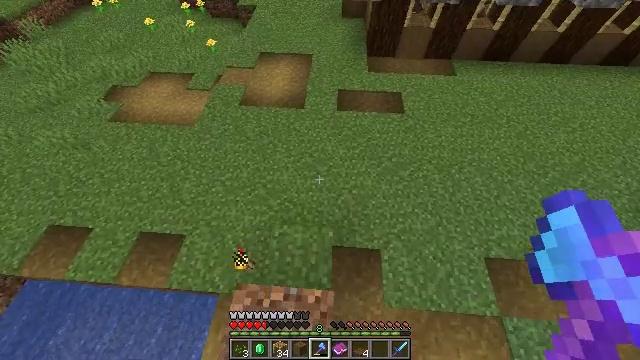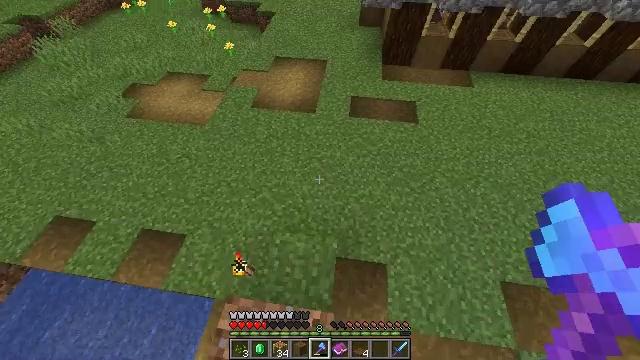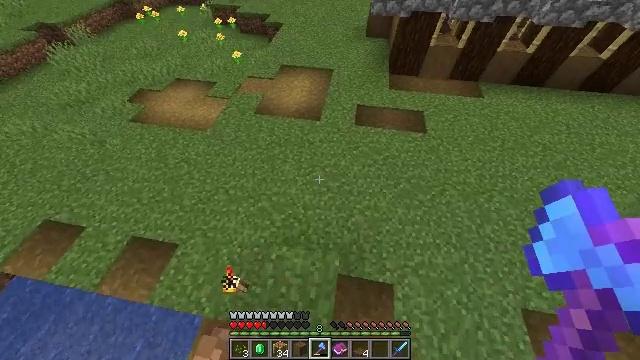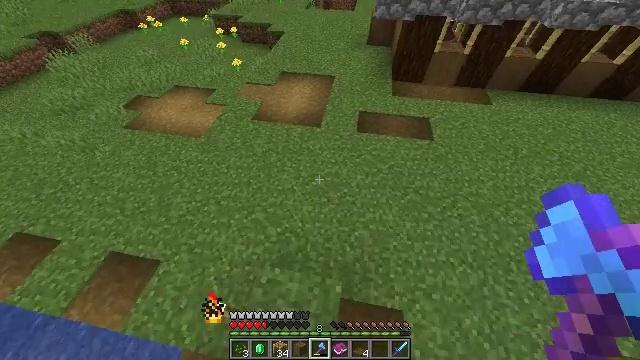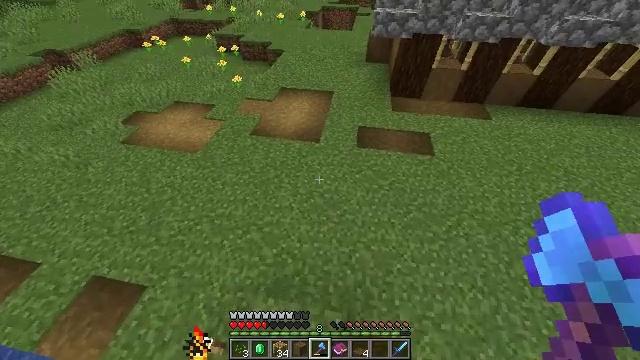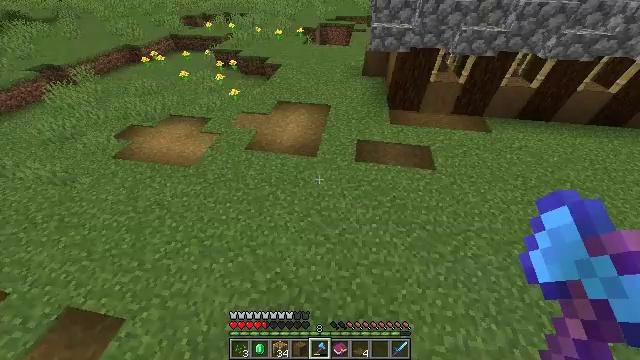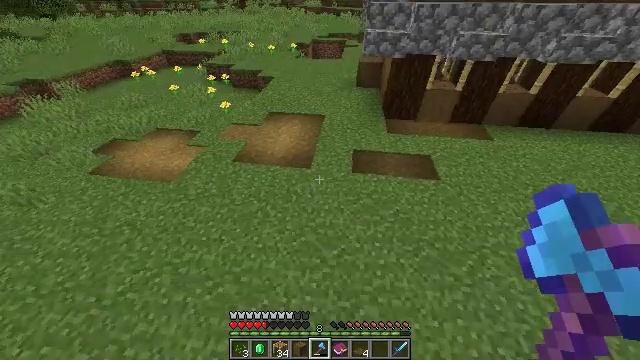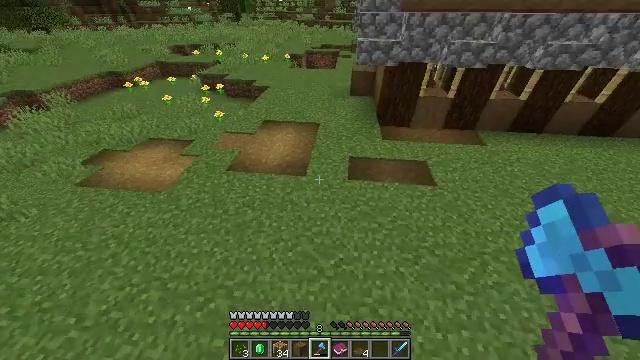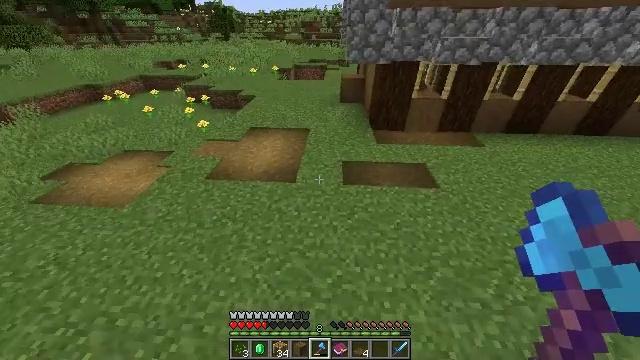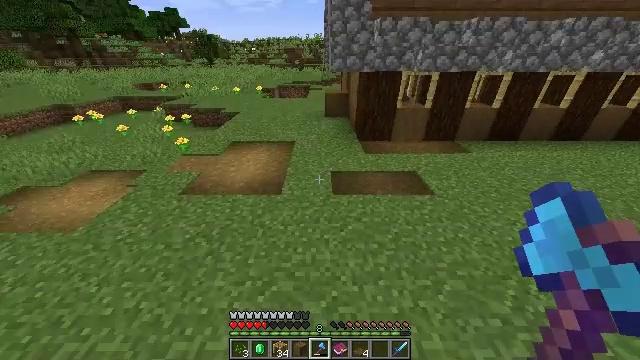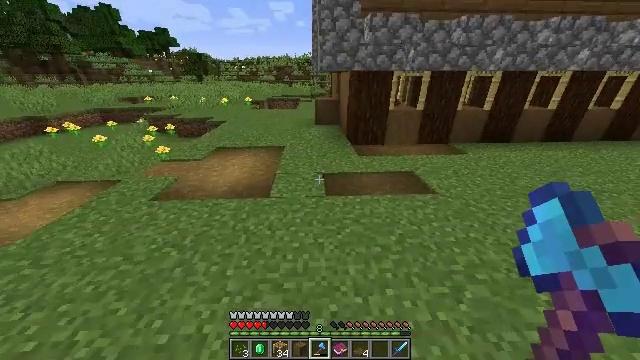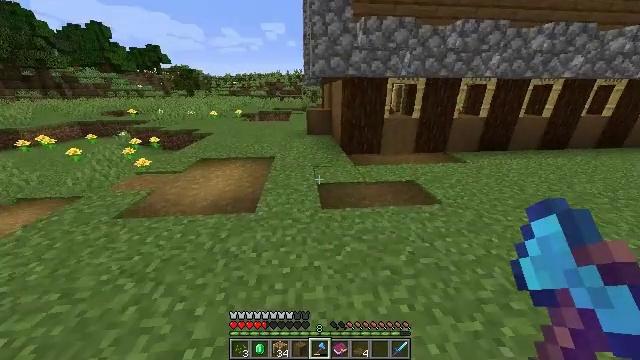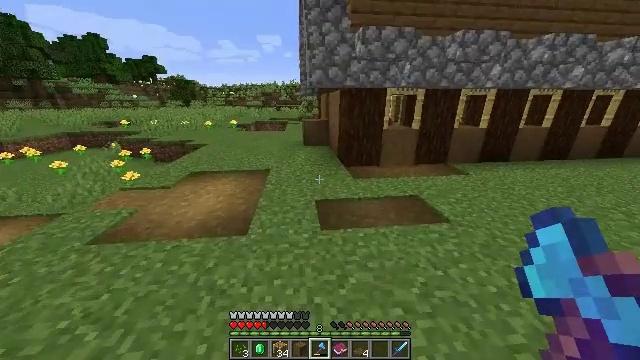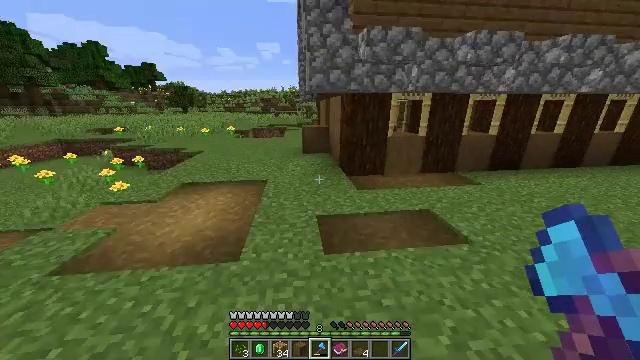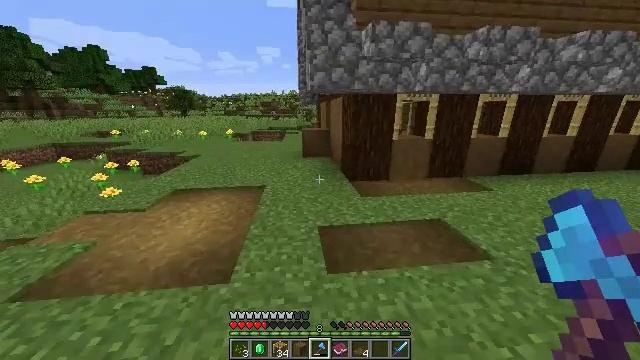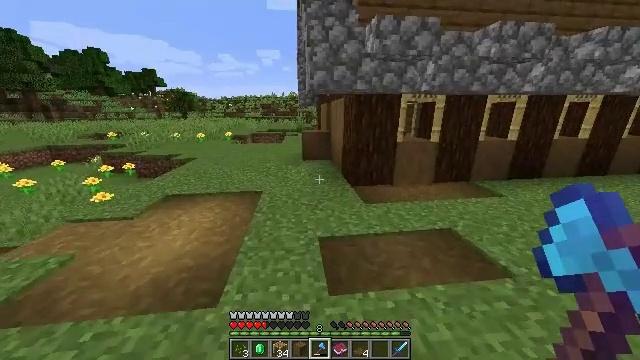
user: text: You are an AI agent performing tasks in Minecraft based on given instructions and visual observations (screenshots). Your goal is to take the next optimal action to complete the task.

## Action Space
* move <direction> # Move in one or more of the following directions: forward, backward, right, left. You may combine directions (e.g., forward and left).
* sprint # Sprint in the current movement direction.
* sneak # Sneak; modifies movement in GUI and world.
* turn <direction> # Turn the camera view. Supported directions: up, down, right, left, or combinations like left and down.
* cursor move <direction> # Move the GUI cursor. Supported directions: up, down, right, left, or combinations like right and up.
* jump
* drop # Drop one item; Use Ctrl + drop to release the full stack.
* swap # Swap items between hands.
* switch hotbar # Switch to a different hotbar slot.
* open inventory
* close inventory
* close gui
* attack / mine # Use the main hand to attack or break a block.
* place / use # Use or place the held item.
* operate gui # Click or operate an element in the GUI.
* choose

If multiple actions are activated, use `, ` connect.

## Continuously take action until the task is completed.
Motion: motion action
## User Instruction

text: Mine the stripped spruce log.
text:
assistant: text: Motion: move forward, sprint, turn left and up
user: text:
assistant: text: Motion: move forward, turn left and up
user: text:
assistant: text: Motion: move forward, turn up
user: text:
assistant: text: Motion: move forward, turn up
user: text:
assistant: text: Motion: move forward, turn up
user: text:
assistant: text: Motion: move forward, sprint, turn right and up
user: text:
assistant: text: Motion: move forward, sprint, turn right and up
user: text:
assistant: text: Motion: move forward, sprint, turn right and up
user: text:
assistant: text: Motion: move forward, sprint, turn right and up
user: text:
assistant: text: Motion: move forward, turn right and up
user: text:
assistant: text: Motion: move forward, turn right and up
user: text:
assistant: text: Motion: move forward, turn right and up
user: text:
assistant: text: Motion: move forward, turn up
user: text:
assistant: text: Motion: move forward, sprint
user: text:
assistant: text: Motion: move forward, sprint
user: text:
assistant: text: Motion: move forward, sprint, turn up
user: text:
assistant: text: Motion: move forward, turn left and up
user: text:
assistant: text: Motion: move forward, turn left
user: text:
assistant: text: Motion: move forward, turn left
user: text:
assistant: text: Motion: move forward, turn left
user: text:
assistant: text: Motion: move forward, sprint, turn left
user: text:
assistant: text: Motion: move forward, sprint, turn left
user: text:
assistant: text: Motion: move forward, sprint
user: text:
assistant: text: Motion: move forward, sprint
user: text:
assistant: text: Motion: move forward
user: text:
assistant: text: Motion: move forward
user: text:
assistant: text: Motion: move forward
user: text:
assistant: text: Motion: move forward
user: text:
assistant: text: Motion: move forward
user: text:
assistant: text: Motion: move forward, turn right